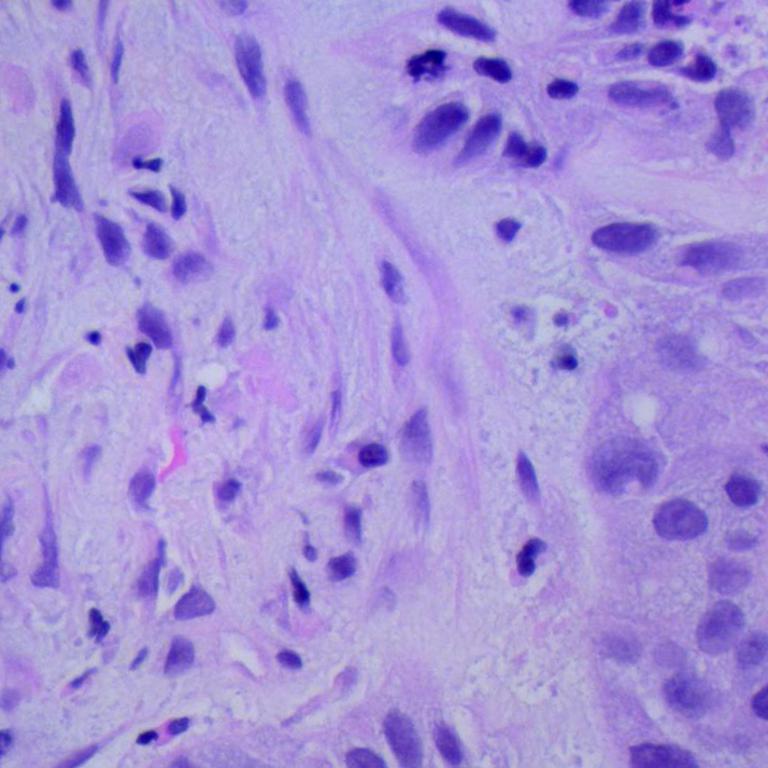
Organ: lung
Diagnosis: squamous carcinomas